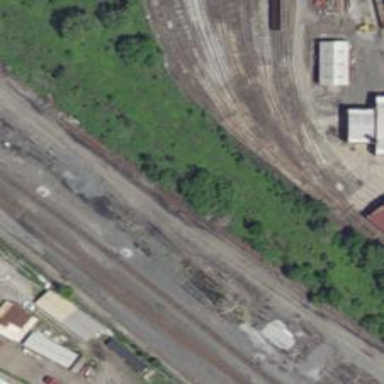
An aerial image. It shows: Abandoned railway.